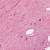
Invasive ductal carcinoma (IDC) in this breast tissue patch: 0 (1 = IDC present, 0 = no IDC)